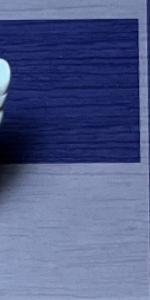
Label: Empty